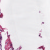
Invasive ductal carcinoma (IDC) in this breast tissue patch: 1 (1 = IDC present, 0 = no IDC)